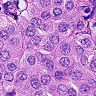
Metastatic tissue present: yes